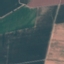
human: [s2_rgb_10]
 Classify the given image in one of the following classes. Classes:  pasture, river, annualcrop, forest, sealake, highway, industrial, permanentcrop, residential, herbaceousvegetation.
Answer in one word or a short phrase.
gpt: AnnualCrop